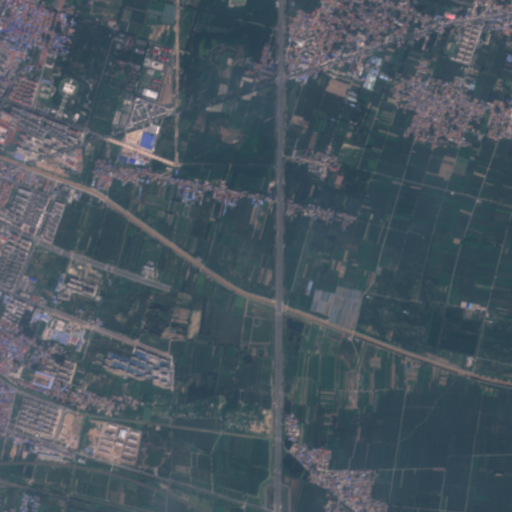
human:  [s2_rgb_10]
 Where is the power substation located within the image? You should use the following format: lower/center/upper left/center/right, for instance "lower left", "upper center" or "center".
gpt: The power substation is located in the center left of the image.
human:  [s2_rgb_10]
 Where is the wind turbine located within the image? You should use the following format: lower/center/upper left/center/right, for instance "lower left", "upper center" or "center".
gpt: The wind turbine is located in the center right of the image.
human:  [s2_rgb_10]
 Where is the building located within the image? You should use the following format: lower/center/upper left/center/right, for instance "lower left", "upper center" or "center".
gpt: There is no building in the image.